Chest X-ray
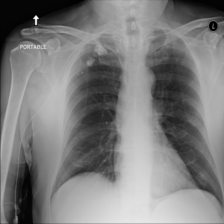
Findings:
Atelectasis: negative
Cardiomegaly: negative
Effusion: negative
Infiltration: negative
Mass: negative
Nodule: negative
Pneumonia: negative
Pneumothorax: negative
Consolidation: negative
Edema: negative
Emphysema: negative
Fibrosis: negative
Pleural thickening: negative
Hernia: negative